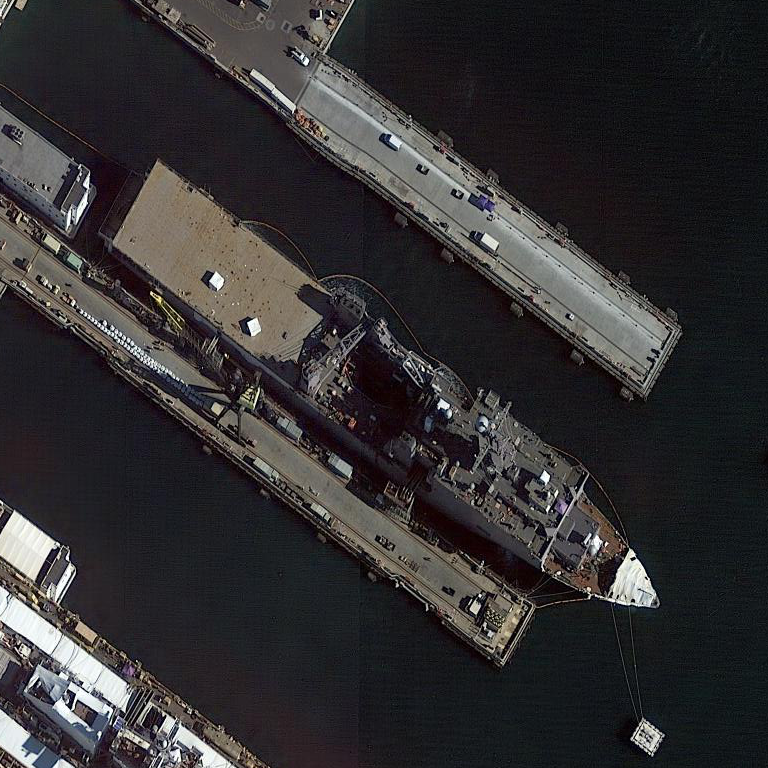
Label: Whitby_Island-class_dock_landing_ship